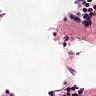
Metastatic tissue present: no